Question: As I said and following figure illustrates PhpStorm 9 Darcula theme is not completely black, How can I achieve full black PhpStorm like preceding versions?

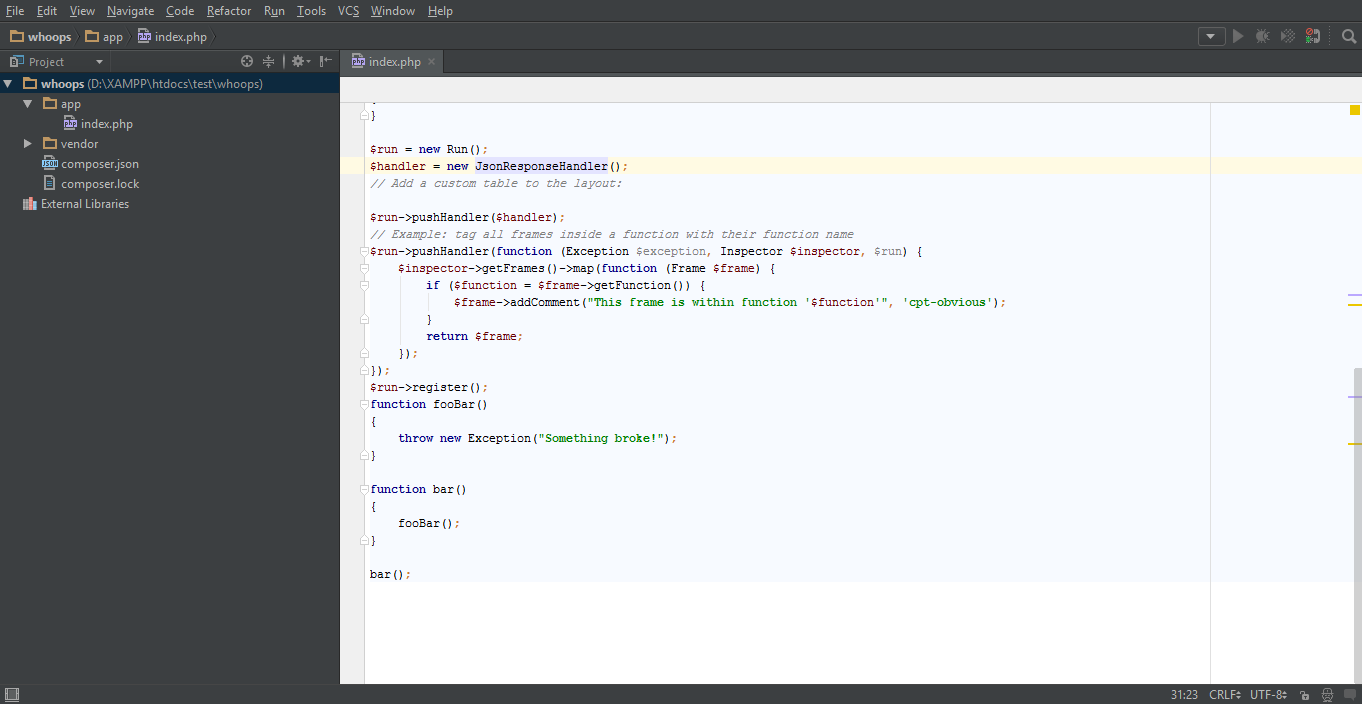
Answer: Looks like you have changed the GUI Theme to be Darcula but forgot to change Editor Scheme to a dark one (Darcula or any other).
The correct name of dark theme is Dcula and not Dcula.